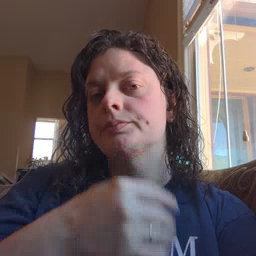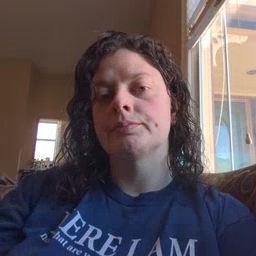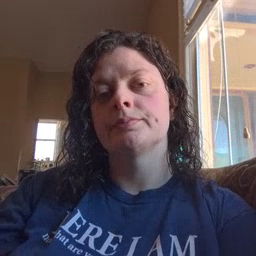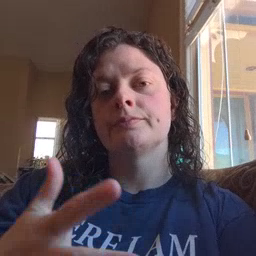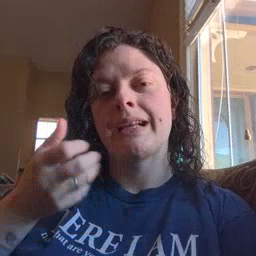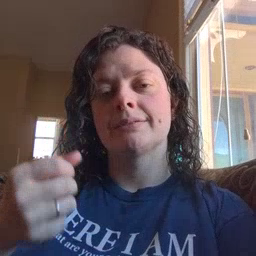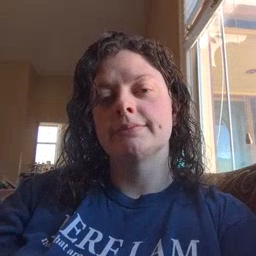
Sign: fast